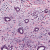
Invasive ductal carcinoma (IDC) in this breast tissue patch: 1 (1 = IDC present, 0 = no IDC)